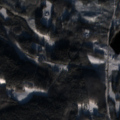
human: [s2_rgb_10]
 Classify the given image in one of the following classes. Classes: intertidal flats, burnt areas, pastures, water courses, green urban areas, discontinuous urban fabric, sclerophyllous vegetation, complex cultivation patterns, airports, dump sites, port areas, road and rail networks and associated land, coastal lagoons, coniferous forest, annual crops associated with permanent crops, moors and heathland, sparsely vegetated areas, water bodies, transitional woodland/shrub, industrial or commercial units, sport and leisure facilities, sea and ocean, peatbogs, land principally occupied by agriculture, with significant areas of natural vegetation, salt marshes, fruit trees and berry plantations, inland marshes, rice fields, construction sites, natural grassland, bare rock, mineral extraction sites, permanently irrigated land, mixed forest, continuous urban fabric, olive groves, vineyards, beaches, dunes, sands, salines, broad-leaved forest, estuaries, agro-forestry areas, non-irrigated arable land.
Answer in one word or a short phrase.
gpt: broad-leaved forest, coniferous forest, mixed forest, transitional woodland/shrub